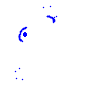
Particle: kaon